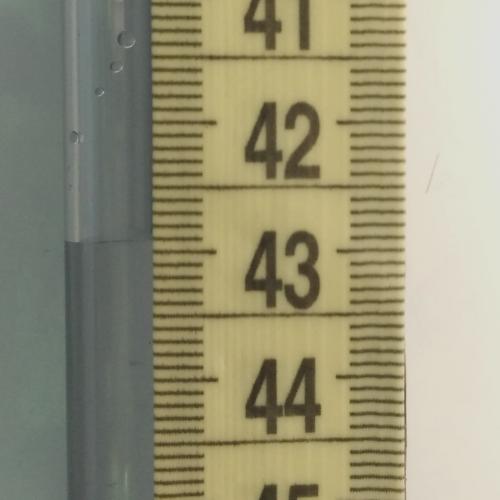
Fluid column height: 42.9 cm